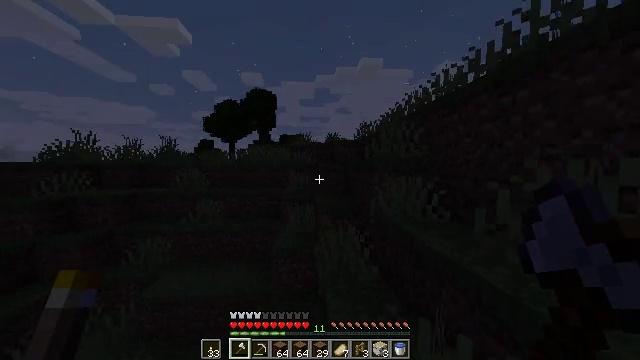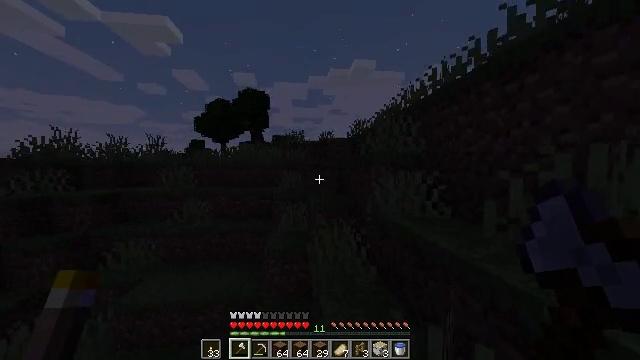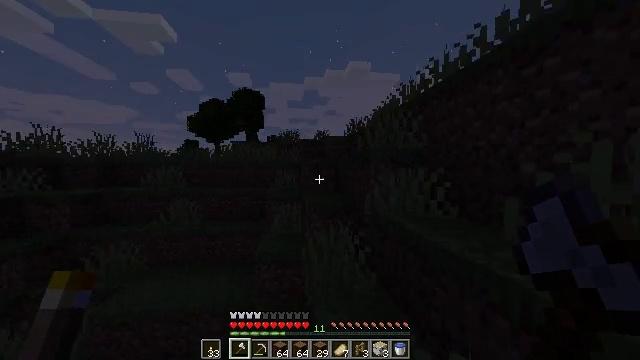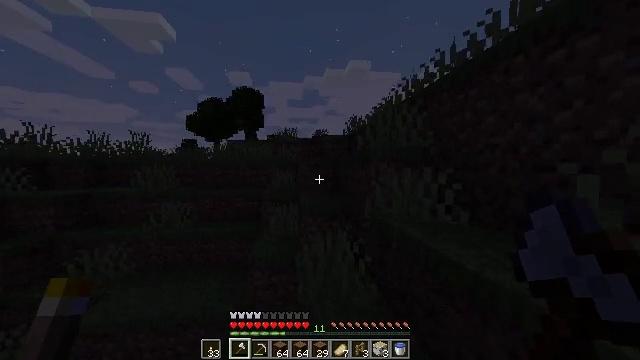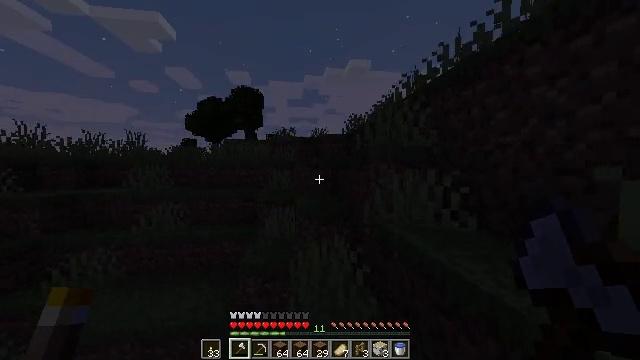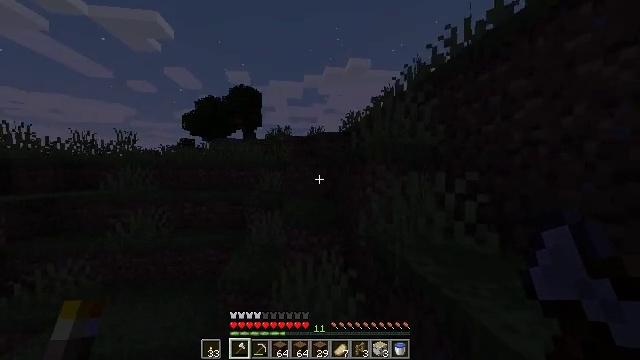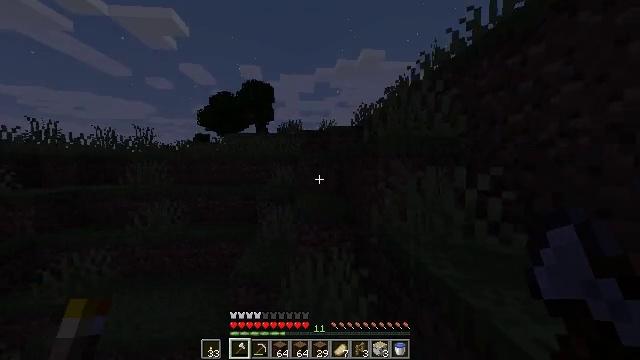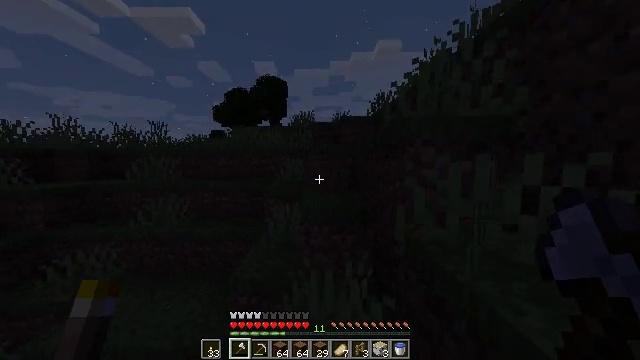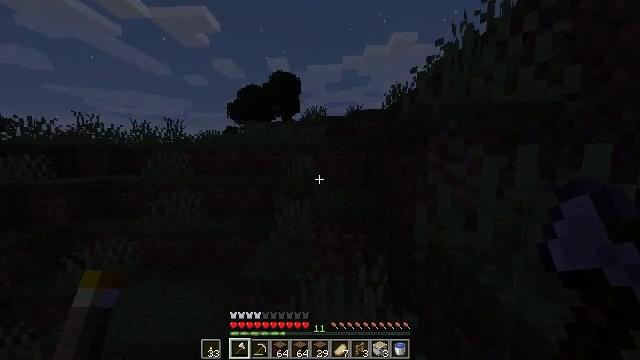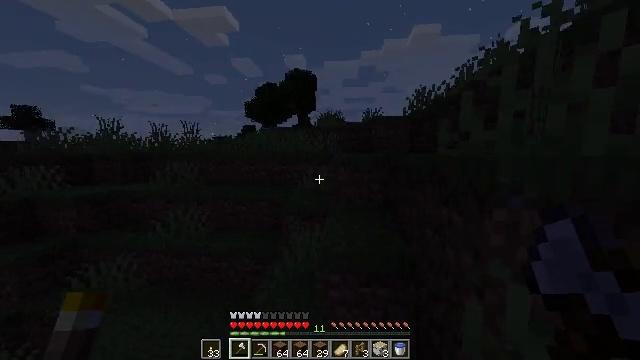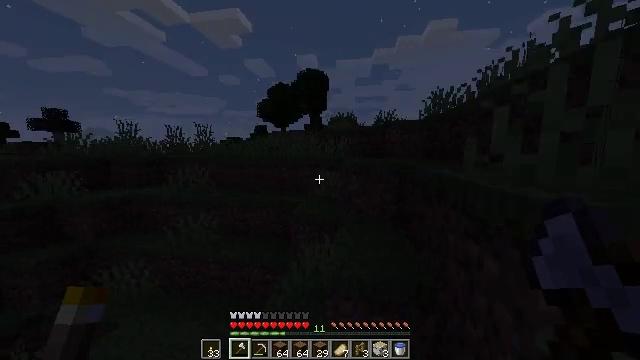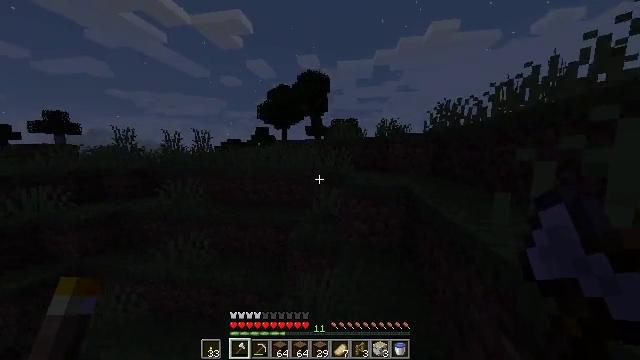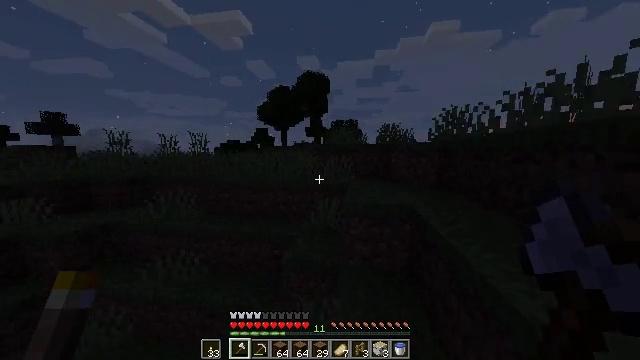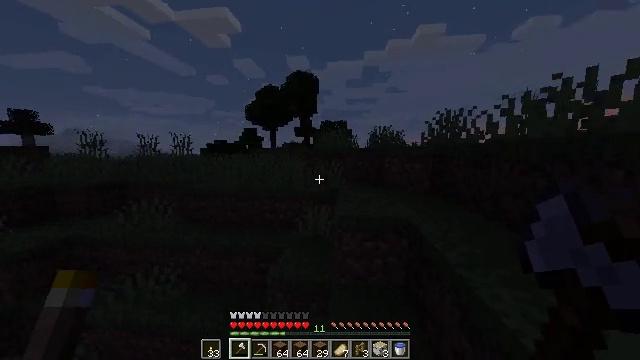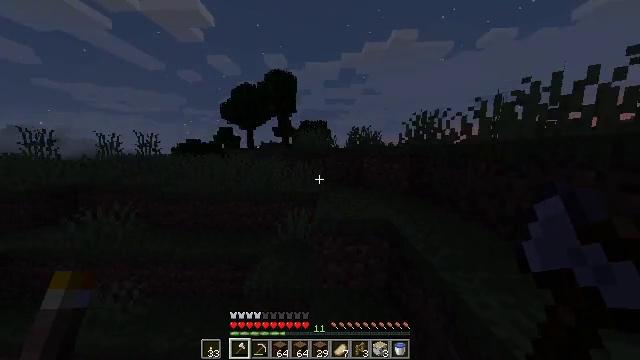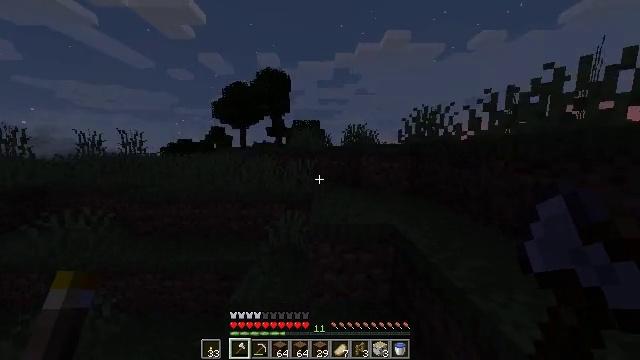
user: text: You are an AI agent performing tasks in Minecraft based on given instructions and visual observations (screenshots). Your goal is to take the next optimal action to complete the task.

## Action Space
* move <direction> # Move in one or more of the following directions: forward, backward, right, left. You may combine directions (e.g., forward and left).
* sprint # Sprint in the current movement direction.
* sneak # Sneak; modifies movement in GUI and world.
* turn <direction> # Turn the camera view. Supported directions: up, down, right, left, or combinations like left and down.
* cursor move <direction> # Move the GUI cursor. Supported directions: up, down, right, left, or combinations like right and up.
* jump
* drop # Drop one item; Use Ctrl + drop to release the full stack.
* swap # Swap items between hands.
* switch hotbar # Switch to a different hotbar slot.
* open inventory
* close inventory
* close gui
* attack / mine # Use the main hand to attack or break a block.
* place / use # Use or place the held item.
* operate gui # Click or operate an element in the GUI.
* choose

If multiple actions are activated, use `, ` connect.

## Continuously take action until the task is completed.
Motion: motion action
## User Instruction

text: Remove the white bed from its place.
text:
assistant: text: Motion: move forward and move right, sprint, turn right
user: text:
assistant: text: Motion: move forward and move right, sprint, turn right
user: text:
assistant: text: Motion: move forward and move right, sprint
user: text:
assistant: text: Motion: move forward and move right, sprint
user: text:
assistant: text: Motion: move forward, sprint
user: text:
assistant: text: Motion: move forward, sprint, turn left and down
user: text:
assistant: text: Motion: move forward, sprint, turn left and down
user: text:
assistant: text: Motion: move forward, sprint, turn left
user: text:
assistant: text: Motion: move forward, sprint, turn left, jump
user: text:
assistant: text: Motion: move forward, sprint, turn left, jump
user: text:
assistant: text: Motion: move forward, sprint, jump
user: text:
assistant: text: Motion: move forward, sprint, jump
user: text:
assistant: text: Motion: move forward, sprint, turn right, jump
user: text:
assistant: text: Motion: move forward, sprint, turn right
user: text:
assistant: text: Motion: move forward, sprint, turn right
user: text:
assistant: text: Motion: move forward, sprint, turn right
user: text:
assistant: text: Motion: move forward, sprint, turn right and up
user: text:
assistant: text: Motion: move forward, sprint, turn right
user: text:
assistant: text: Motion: move forward, sprint, turn right, jump
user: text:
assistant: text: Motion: move forward, sprint, turn right, jump
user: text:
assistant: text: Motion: move forward, sprint, jump
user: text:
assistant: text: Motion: move forward, sprint, turn left, jump
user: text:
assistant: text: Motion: move forward, sprint, turn left and down
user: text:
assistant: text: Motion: move forward, sprint, turn left and down
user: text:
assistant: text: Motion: move forward, sprint, turn left
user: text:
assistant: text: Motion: move forward, sprint, turn left
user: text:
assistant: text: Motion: move forward, sprint, jump
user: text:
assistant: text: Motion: move forward, sprint, jump
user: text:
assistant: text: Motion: move forward, sprint, turn right, jump
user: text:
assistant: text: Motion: move forward, sprint, turn right, jump